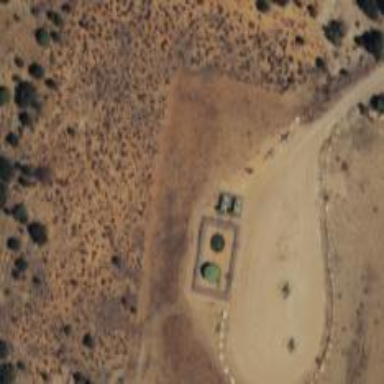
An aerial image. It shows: Storage tank with man-made structure.